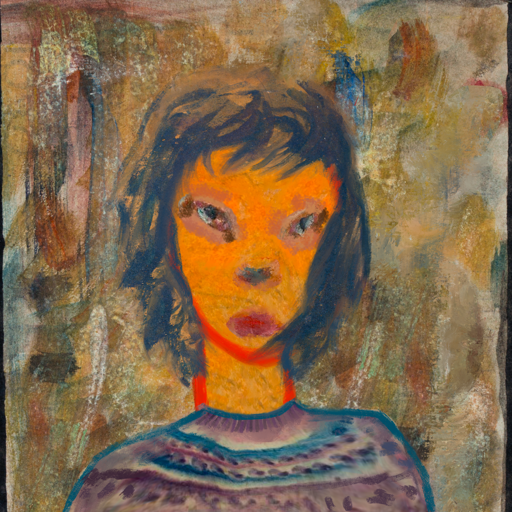
Background: Pipe, Head And Neck Front: Sisters, Face Front: Boggyland, Bust: HillGirl, Hair Front: InTheSun, Head Accessory: Blank, Second Necklace: Blank, Necklace: Blank, Baby: Blank